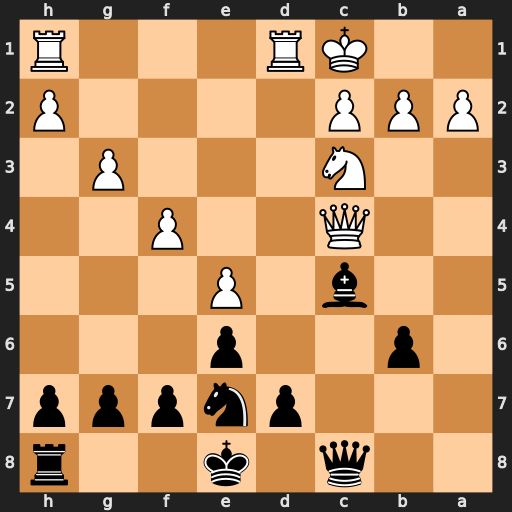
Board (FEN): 2q1k2r/3pnppp/1p2p3/2b1P3/2Q2P2/2N3P1/PPP4P/2KR3R
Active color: b
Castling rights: k
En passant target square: -
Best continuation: Be3+ Kb1 Qxc4